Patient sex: F
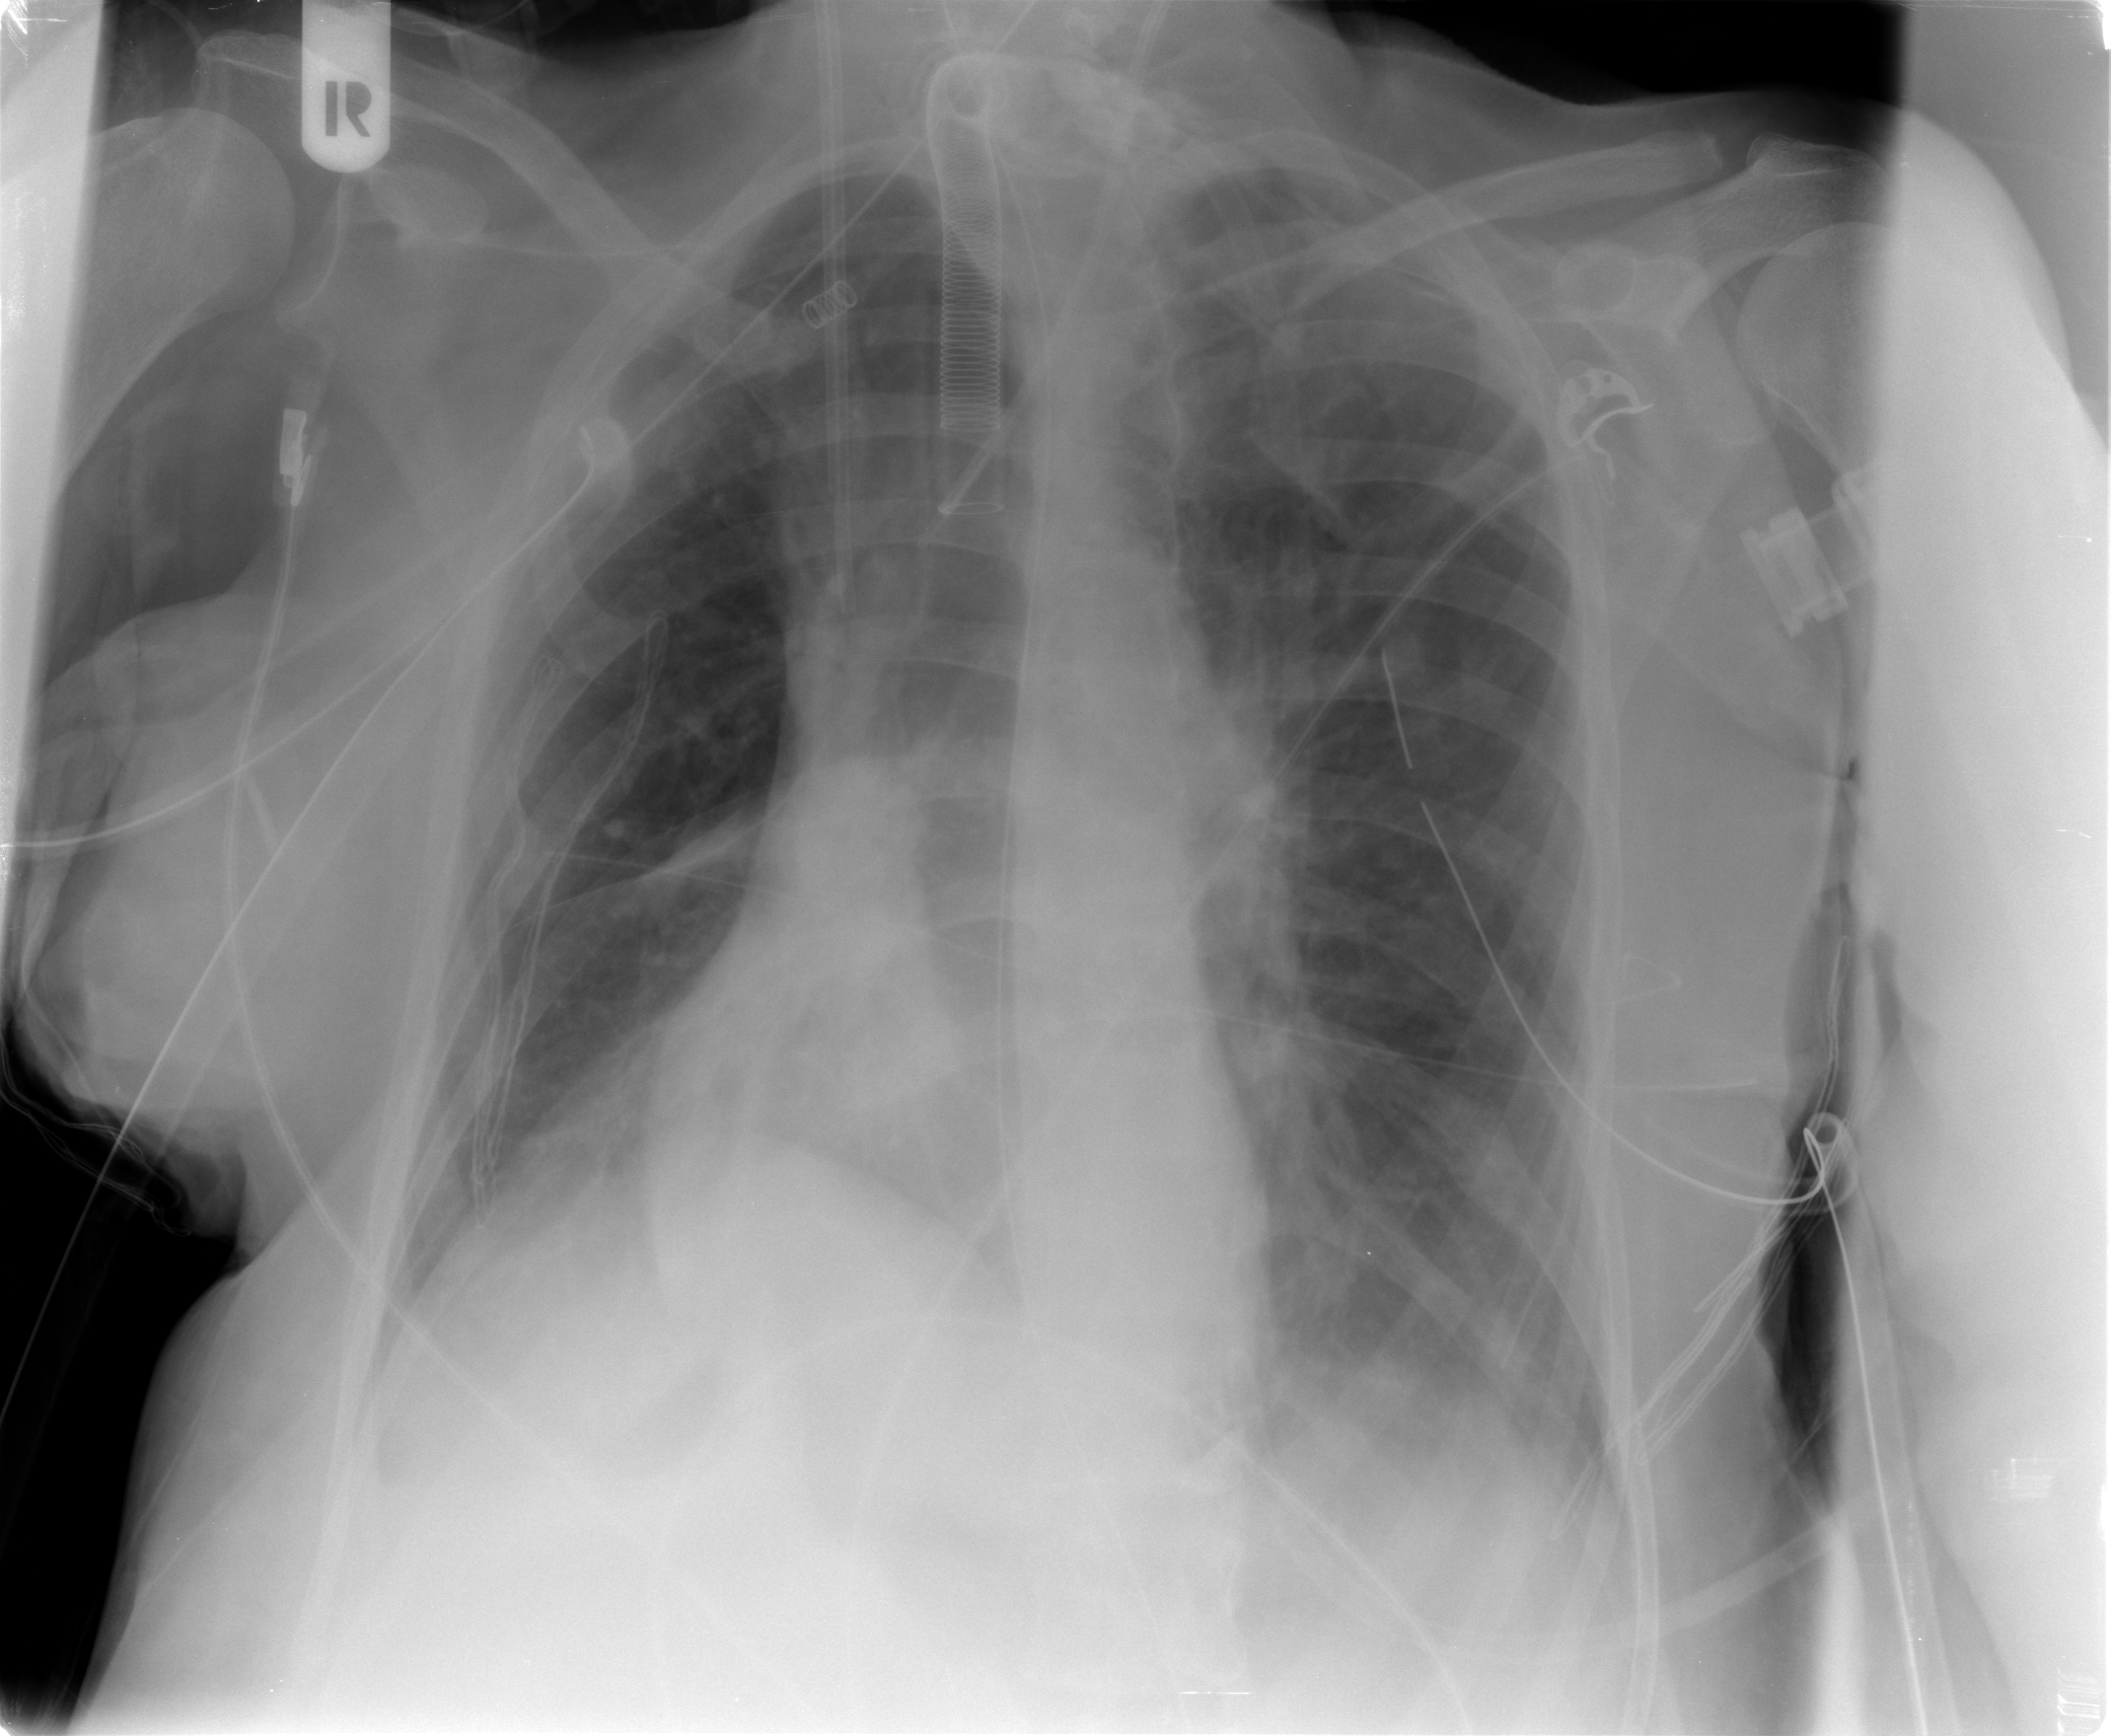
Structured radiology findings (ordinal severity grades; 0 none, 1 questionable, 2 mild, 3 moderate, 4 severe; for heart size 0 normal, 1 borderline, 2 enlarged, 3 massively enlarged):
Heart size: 0
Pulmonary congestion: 1
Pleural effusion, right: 2
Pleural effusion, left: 1
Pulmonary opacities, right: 0
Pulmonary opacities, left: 0
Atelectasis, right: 3
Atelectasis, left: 2